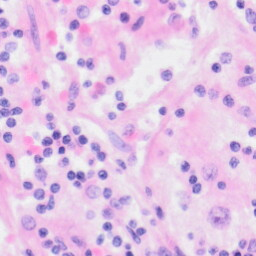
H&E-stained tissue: Kidney